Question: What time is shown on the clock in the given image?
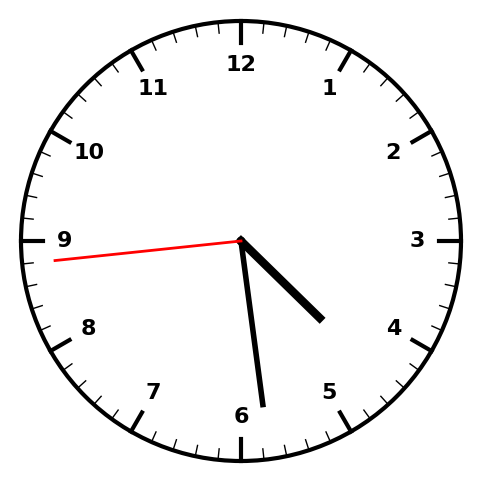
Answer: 04:28:44